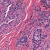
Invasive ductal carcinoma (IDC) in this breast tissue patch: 0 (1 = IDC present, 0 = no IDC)